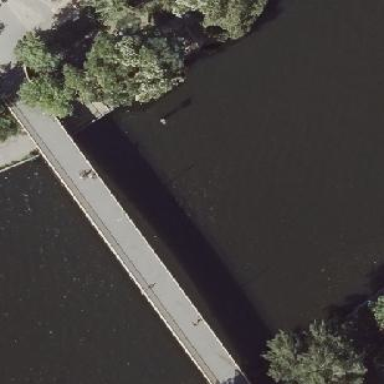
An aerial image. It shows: Humpback bridge with distinctive structure.